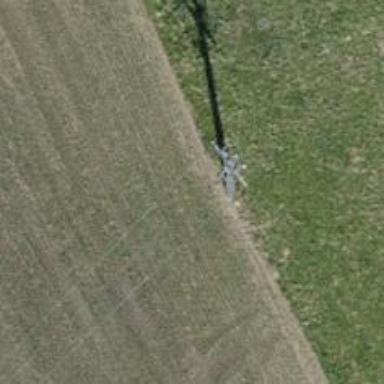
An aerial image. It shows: Minor power line with three cables.